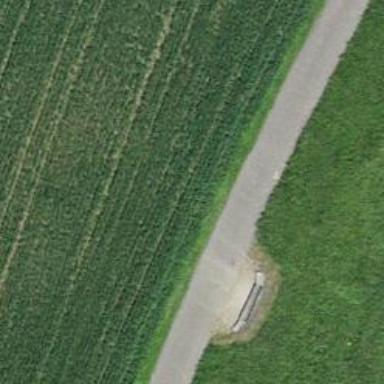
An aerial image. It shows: Bench.